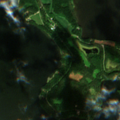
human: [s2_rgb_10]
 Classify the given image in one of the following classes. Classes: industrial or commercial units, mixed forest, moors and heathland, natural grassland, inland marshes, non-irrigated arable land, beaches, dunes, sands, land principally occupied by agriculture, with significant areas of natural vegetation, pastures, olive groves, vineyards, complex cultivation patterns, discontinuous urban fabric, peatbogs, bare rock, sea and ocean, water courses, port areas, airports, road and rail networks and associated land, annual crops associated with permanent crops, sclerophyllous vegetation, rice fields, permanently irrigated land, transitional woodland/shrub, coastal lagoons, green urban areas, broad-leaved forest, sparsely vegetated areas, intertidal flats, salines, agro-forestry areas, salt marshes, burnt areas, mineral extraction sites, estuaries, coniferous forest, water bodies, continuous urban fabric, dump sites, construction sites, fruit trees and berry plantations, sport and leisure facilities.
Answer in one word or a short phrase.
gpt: coniferous forest, mixed forest, water bodies